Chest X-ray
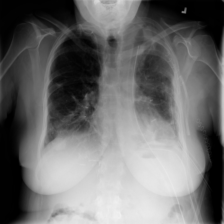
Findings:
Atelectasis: negative
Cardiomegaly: negative
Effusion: negative
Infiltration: negative
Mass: positive
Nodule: negative
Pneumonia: negative
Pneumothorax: positive
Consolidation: negative
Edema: negative
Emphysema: negative
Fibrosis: negative
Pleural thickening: negative
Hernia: negative